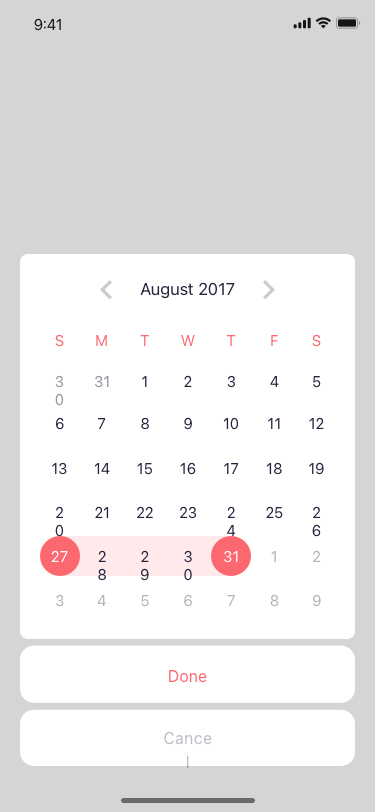
Text in this UI design:
One Way
Return
Done
Cancel
5
6
7
8
9
3
4
29
30
31
1
2
27
28
22
23
24
25
26
20
21
15
16
17
18
19
13
14
8
9
10
11
12
6
7
1
2
3
4
5
30
31
T
W
T
F
S
S
M
August 2017
Aug 27 - Aug 31